Interaction volume radius: 5 \u00c5
Interaction volume height: 20 \u00c5
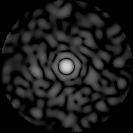
Disorder parameter: 0.8517